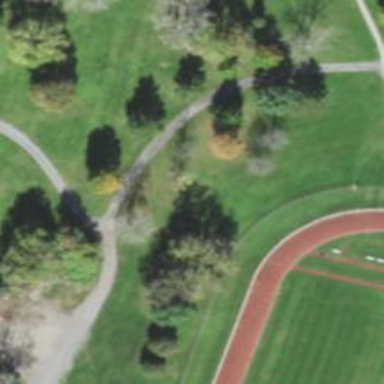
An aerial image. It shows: Disc golf hole.